Question: My system is :python3.3+win7.
The file 'c:\test_before' is encode in gbk.you can download it and
save it as 'c:\test_before' from here to test.
<URL>
I can get every line output when i set 'chcp 936' .
'''
cname="c:\test_before"
dat=open(cname,"r")
for line in dat.readlines():
print(line)
'''

Now ,i change the file into utf-8 with python.
'''
cname="c:\test_before"
dat=open(cname,"rb")
new=open("c:\test_utf-8","wb")
for line in dat.readlines():
line=line.decode("gbk").encode("utf-8")
new.write(line)
new.close()
'''
when i set 'chcp 65001',and run it
'''
new=open("c:\test_utf-8","r")
for line in new.readlines():
print(line)
'''
why i got wrong output?
UnicodeDecodeError: 'gbk' codec can't decode byte 0xa5 in position 370: illegal
multibyte sequence.
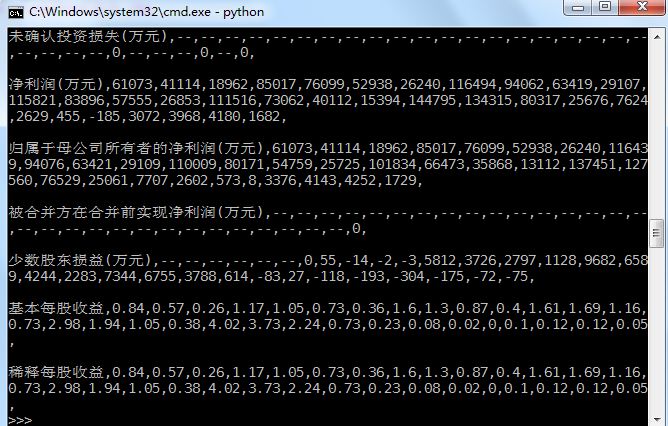
Answer: It's quite possible that Python does not detect the temporary codepage changes done with the 'chcp' command, so it would not use the correct encoding when you call 'open'. You can quite possibly verify that yourself by doing this:
'''
>>> fd = open('/tmp/somefile.txt', 'r')
>>> fd
<_io.TextIOWrapper name='/tmp/somefile.txt' mode='r' encoding='UTF-8'>
'''
You can of course override this in Python 3, you can do something like:
'''
>>> fd = open('/tmp/somefile.txt', 'r', encoding='UTF-8')
>>> fd
<_io.TextIOWrapper name='/tmp/somefile.txt' mode='r' encoding='UTF-8'>
'''
Making the 'encoding' parameter more explicit is probably what you want.
Also, you can also open the write side without using the binary mode (I saw you specifying ''wb''. Just use ''w'' and be explicit about your target encoding if you are translating the encodings.
'''
>>> fd2 = open('/tmp/write.txt', 'w', encoding='UTF-8')
>>> fd2.write(u'abcdHua ')
5
'''
It returns number of characters written, however.
To complete your translation, you can definitely do something like
'''
cname = "c:\test_before"
dat = open(cname, "r", encoding="gbk")
new = open("c:\test_utf-8", "w", encoding="utf-8")
for line in dat.readlines():
new.write(line)
new.close()
'''
Finally, you should use the file handler context manager for consistency and saving you from needing to close files in this trivial use case, your code would look something like this:
'''
def gbk_to_utf8(source, target):
with open(source, "r", encoding="gbk") as src:
with open(target, "w", encoding="utf-8") as dst:
for line in src.readlines():
dst.write(line)
'''